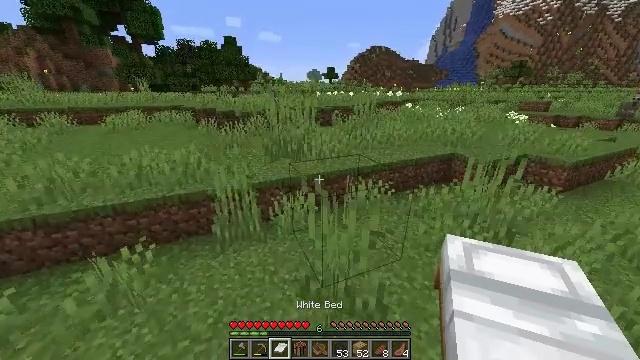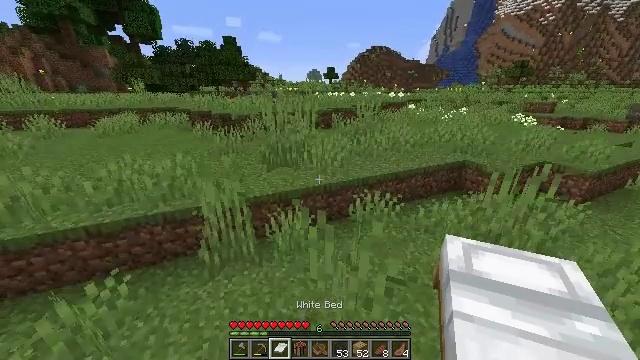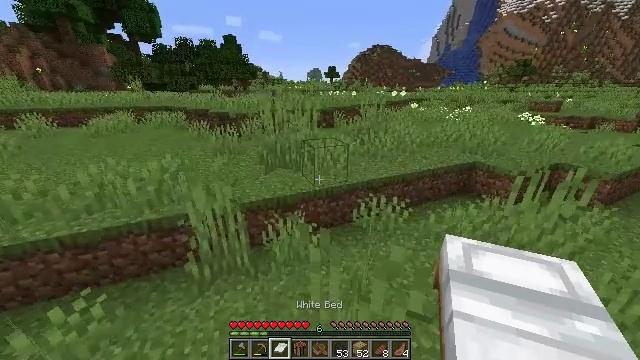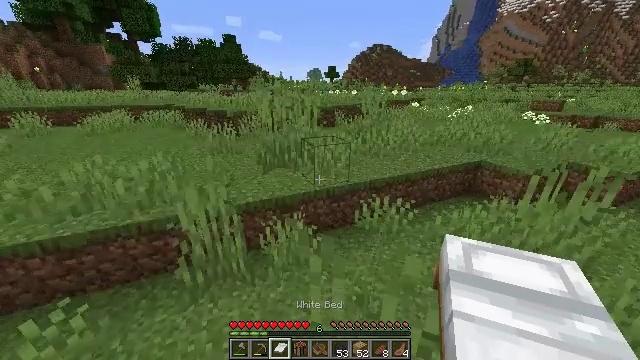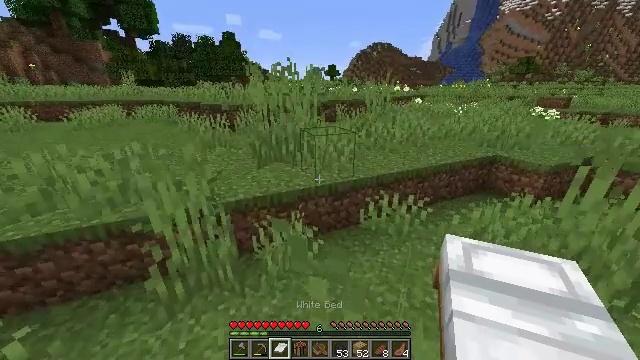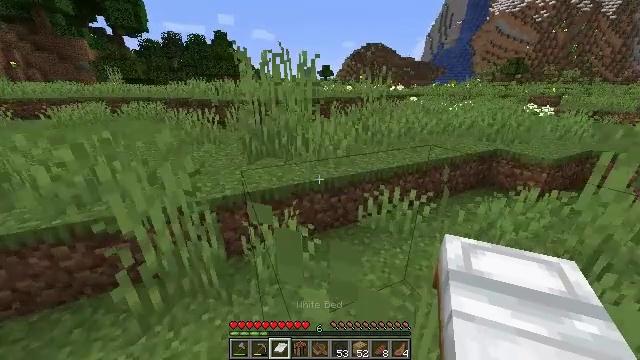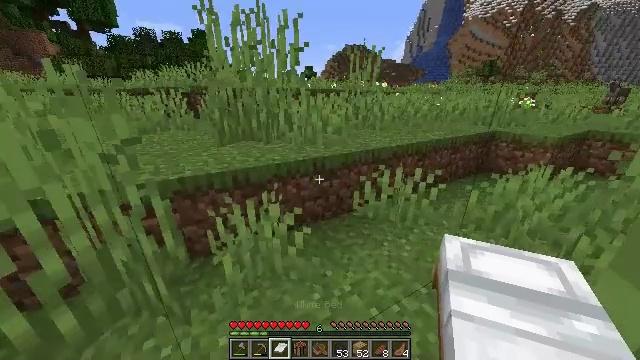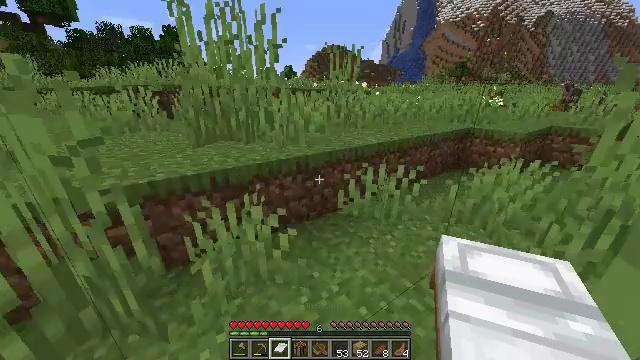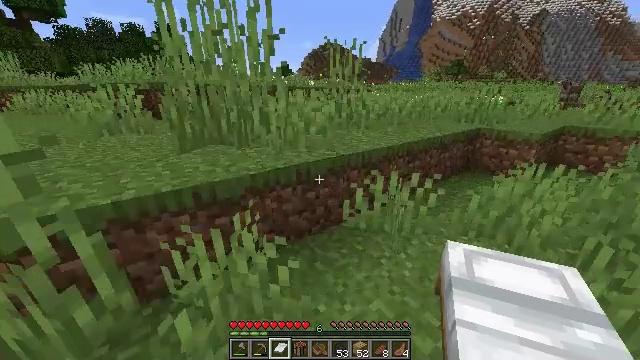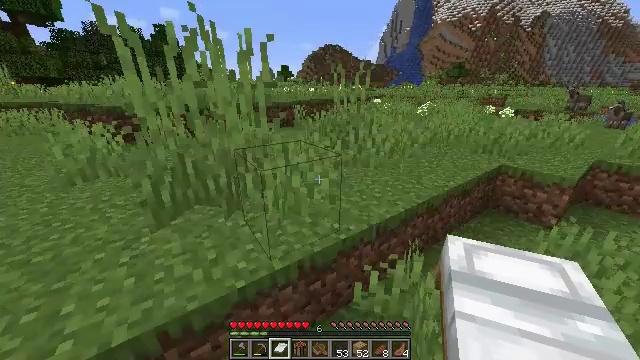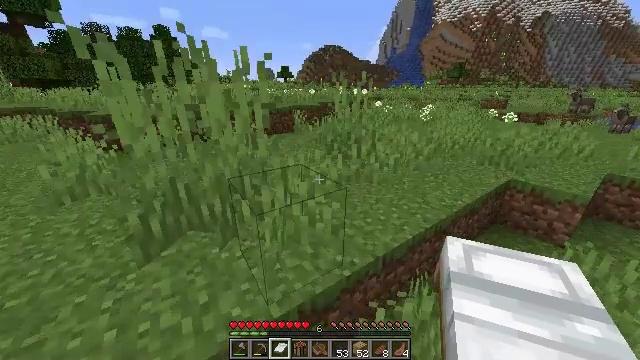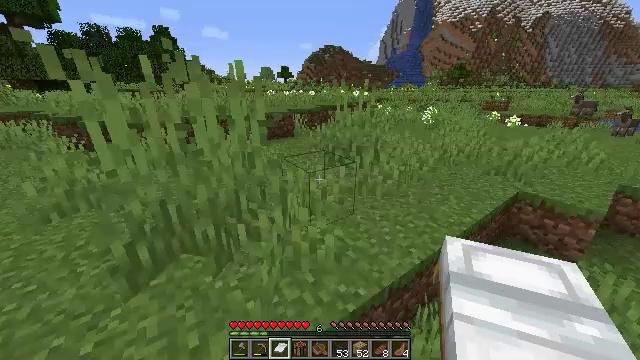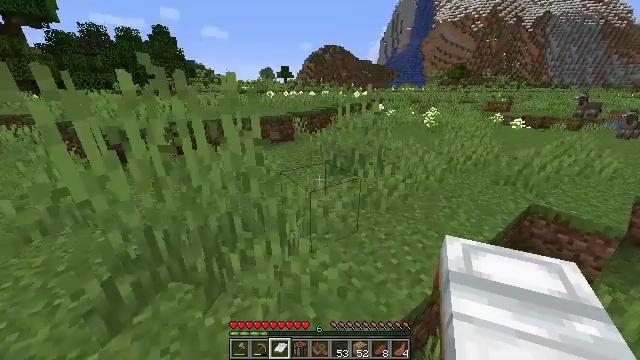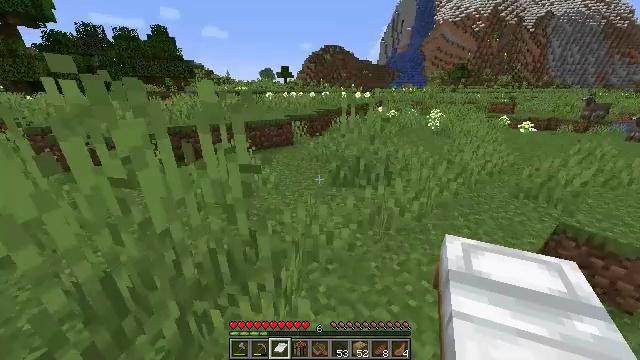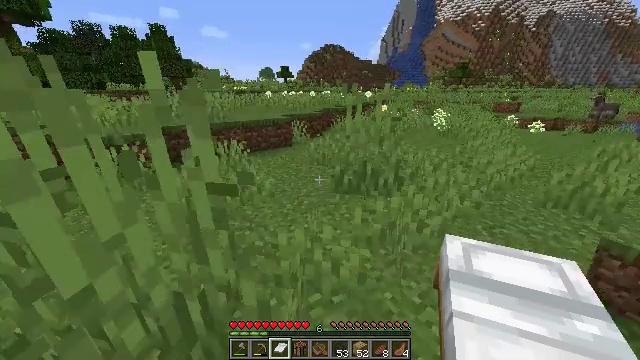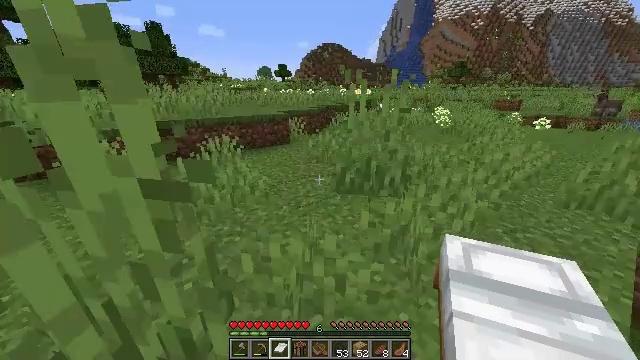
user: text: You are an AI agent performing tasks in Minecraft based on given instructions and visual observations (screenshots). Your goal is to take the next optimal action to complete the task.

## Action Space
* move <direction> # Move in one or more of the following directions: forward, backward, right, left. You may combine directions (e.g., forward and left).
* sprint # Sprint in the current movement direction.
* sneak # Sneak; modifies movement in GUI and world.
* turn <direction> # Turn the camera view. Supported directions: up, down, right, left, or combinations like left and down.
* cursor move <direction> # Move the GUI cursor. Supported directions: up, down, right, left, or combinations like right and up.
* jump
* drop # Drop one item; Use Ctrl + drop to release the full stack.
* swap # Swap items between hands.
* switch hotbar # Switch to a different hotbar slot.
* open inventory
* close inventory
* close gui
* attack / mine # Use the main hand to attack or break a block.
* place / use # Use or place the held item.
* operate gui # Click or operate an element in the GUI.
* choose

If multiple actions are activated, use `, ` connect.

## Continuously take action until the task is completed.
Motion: motion action
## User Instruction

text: Pick up the cornflower in the field.
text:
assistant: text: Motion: move forward, sprint, jump
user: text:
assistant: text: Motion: move forward, sprint, jump
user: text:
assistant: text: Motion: move forward, sprint, jump
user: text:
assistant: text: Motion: move forward, sprint, jump
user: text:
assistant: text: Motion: move forward, sprint, turn right, jump
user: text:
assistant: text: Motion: move forward, sprint, turn right, jump
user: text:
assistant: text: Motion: move forward, sprint, turn right, jump
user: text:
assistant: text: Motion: move forward, sprint, jump
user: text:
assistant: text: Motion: move forward, sprint, jump
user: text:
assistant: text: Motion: move forward, sprint, jump
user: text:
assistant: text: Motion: move forward, sprint, jump
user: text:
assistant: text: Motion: move forward, sprint, jump
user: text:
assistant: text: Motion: move forward, sprint, jump
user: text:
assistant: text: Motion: move forward, sprint, jump
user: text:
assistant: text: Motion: move forward, sprint, jump
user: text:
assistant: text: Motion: move forward, sprint, turn right, jump
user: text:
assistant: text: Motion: move forward, sprint, turn right, jump
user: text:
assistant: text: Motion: move forward, sprint, turn right and down, jump
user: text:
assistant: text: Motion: move forward, sprint, jump
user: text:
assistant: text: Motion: move forward, sprint, jump
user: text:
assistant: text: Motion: move forward, sprint, jump
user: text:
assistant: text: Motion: move forward, sprint, jump
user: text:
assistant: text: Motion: move forward, sprint, jump
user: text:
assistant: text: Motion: move forward, sprint, turn left, jump
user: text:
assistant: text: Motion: move forward, sprint, turn left and down, jump
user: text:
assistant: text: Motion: move forward, sprint, turn left and down, jump
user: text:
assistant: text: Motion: move forward, sprint, turn left, jump
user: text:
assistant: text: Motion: move forward, sprint, turn left, jump
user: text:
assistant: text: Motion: move forward, sprint, turn left, jump
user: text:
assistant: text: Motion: move forward, sprint, turn left, jump